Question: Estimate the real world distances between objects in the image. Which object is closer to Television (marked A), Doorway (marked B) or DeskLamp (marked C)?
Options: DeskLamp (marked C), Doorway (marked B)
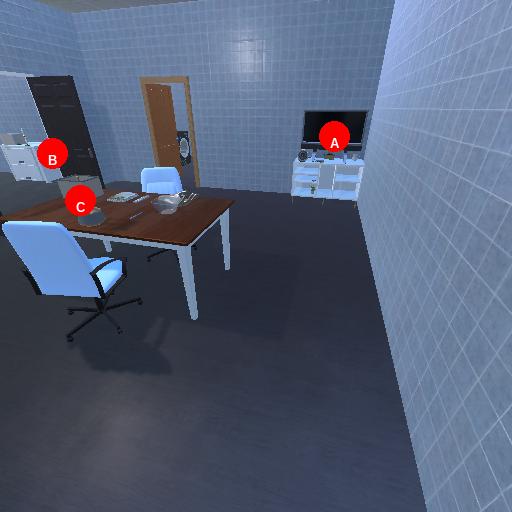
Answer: DeskLamp (marked C)